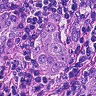
Metastatic tissue present: yes